Question: I have the following code in my UIViewController subclass
'''
class SideMenu: UIViewController {
var contentViewController: UIViewController?
override func shouldAutorotate() -> Bool {
return contentViewController?.shouldAutorotate()
}
}
'''
But for some reason I get the following error:
> Value of optional type 'Bool?' not unwrapped; did you mean to use '!' or '??'

I would expect that the optional chaining unwraps the optional, but this dosen't seem to be true? Am I wrong?
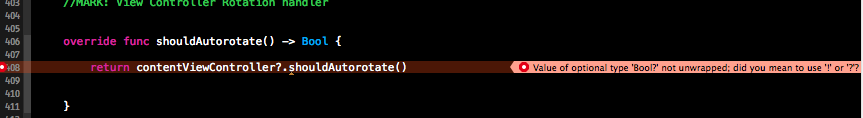
Answer: The result of an optional chain is optional. So '?.shouldAutorotate()' yields a 'Bool?' while your function expects a 'Bool'. Hence the error:
> Value of optional type 'Bool?' not unwrapped; did you mean to use '!' or '??'
There are two possible solutions outlined by the error. One is to unwrap either with 'contentViewController!.shouldAutorotate()' or 'contentViewController?.shouldAutorotate()!' but both of these will crash if 'contentViewController' was 'nil' and that's not what you had in mind.
The other option is to provide a fallback value in case your 'Bool?' is 'nil'. There's a nice operator for chaining: '??' which takes 'T?' on the lefthand side and 'T' on the righthand side.
That is, if you want to return false when contentViewController is nil you would return the following:
'''
return contentViewController?.shouldAutorotate() ?? false
'''
This is effectively the same behavior as the following code:
'''
if let controller = contentViewController {
return controller.shouldAutorotate()
} else {
return false
}
'''